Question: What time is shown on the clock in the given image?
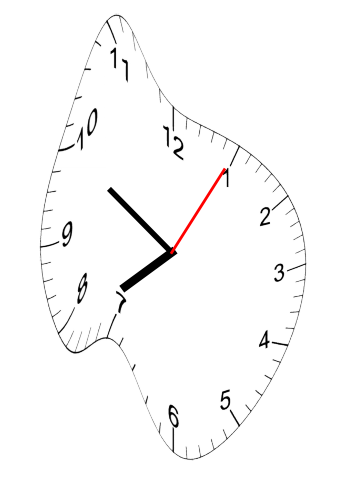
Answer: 07:50:05